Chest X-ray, PA view. Patient: 63 years old, sex M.
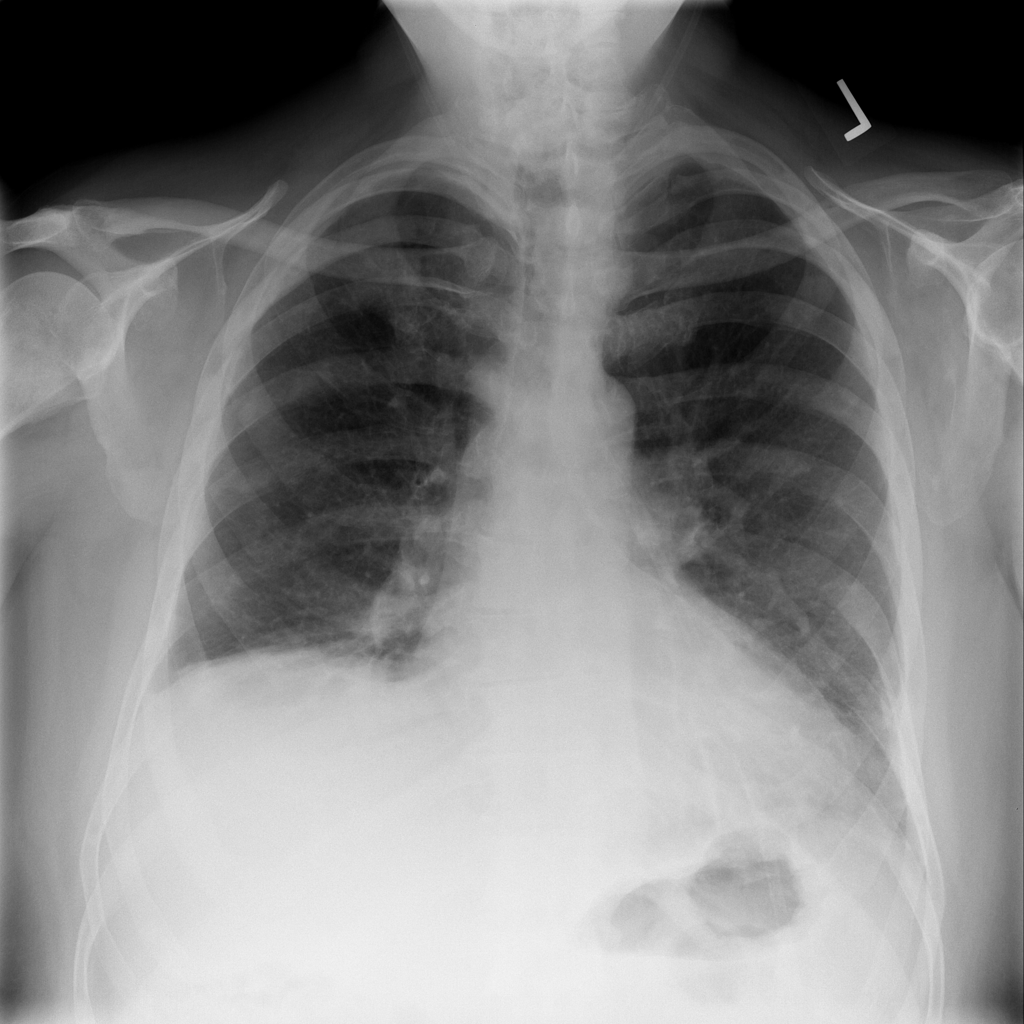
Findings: No Finding